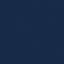
Land use / land cover: SeaLake